Aerial crown-view tile of a tropical tree (Barro Colorado Island, Panama), acquired 20240716:
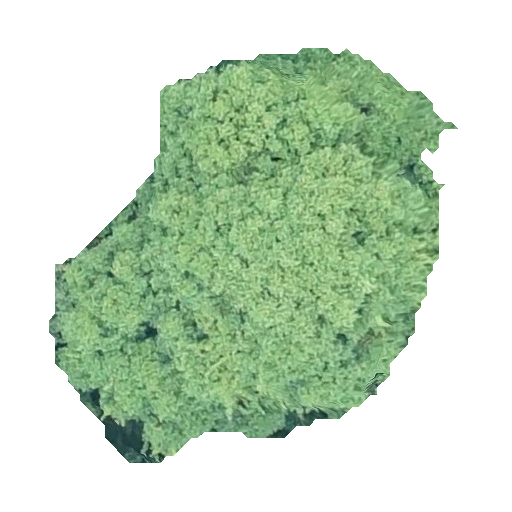
Species: Prioria copaifera
GBIF accepted scientific name: Prioria copaifera
Crown area: 179.582 m²